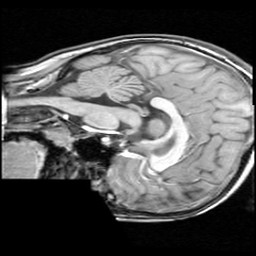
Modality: T1w
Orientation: sagittal
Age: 11
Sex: female
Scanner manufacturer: ge
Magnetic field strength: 1.5 T
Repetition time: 0.03333 s
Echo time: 0.008 s